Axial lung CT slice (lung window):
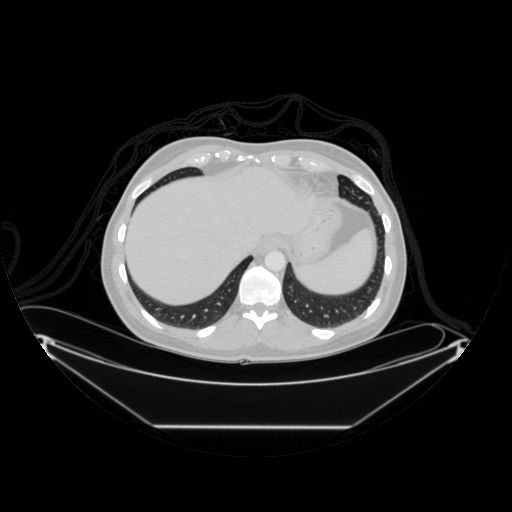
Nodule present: no